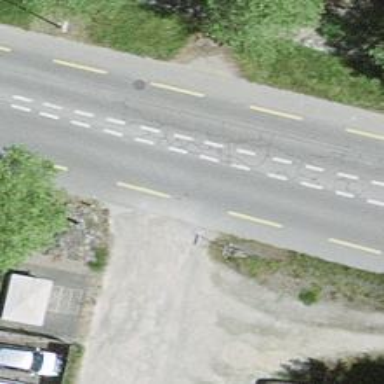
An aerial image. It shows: Primary road with asphalt surface and designated cycle lane.